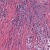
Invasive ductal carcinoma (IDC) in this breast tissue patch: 0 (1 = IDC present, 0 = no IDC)